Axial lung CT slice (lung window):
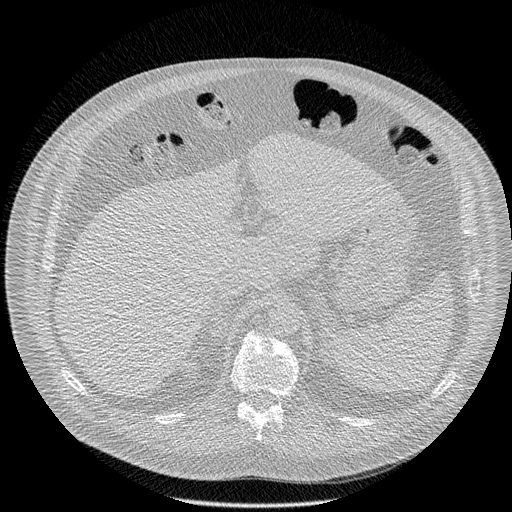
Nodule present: no